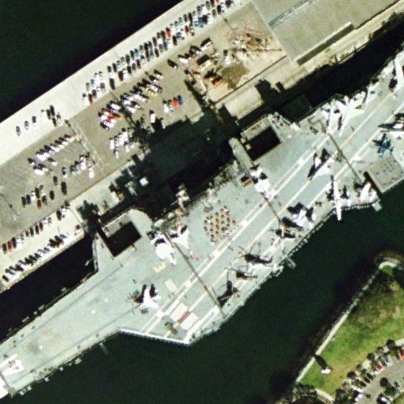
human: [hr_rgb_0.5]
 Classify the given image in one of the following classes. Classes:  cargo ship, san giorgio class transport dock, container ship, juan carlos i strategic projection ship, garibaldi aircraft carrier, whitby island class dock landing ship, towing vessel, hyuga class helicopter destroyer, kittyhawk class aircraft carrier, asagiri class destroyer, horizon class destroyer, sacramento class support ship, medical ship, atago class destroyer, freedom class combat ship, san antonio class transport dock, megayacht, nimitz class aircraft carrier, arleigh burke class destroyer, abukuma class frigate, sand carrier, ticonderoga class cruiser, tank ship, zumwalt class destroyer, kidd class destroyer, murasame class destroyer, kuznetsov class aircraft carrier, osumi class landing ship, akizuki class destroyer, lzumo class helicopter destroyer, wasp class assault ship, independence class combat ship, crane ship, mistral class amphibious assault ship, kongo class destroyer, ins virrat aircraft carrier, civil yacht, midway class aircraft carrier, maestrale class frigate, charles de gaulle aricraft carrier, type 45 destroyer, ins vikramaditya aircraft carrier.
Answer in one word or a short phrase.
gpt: Midway class aircraft carrier